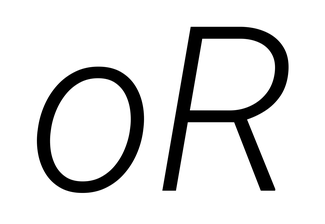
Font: Roboto-Italic_Light_Italic